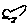
Label: bird